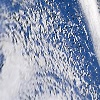
Label: cloud